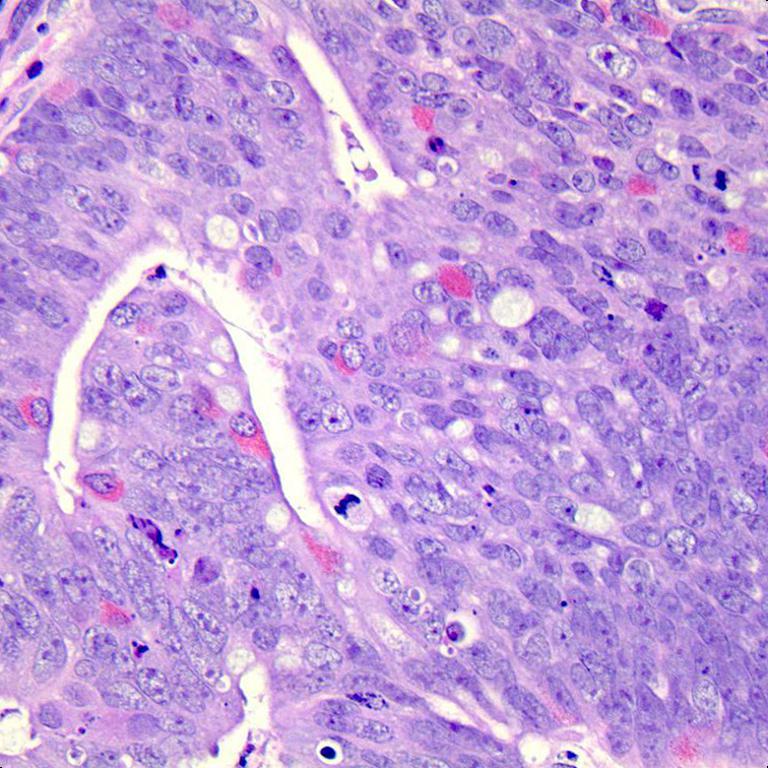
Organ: colon
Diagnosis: adenocarcinomas